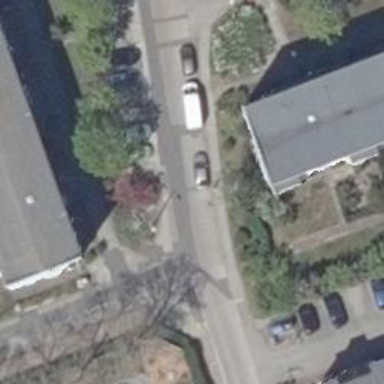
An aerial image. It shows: Concrete residential road with sidewalk on the left.